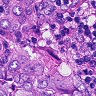
Metastatic tissue present: yes